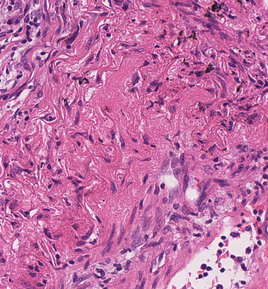
Tumor epithelial tissue: no
Tumor-associated stroma tissue: yes
Normal tissue: no